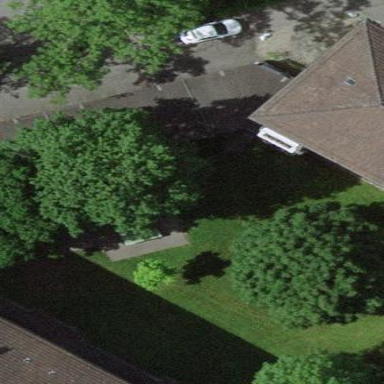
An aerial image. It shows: Group of garages.